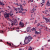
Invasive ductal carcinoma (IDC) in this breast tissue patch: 1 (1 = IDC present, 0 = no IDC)